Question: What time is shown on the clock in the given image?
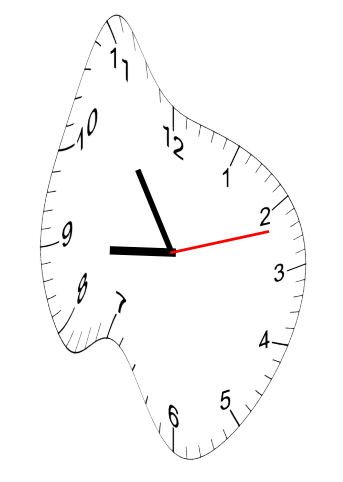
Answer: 08:54:12